Field crop: tomato
Growth stage: 1
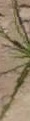
Species: cyperus